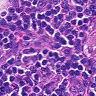
Metastatic tissue present: no